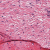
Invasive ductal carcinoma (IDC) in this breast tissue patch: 0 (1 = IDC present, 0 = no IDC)